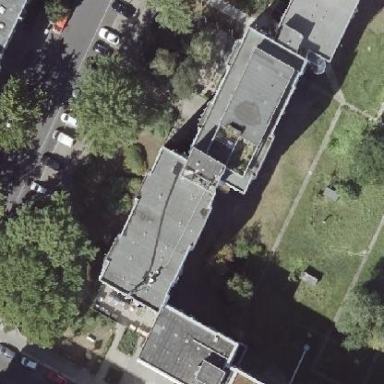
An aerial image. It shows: Dormitory building.